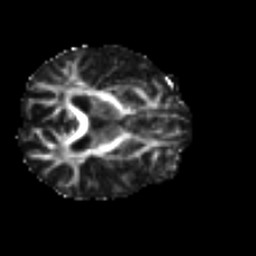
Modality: FA
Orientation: axial
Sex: female
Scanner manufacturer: ge
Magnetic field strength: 3 T
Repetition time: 7 s
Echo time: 0.08 s